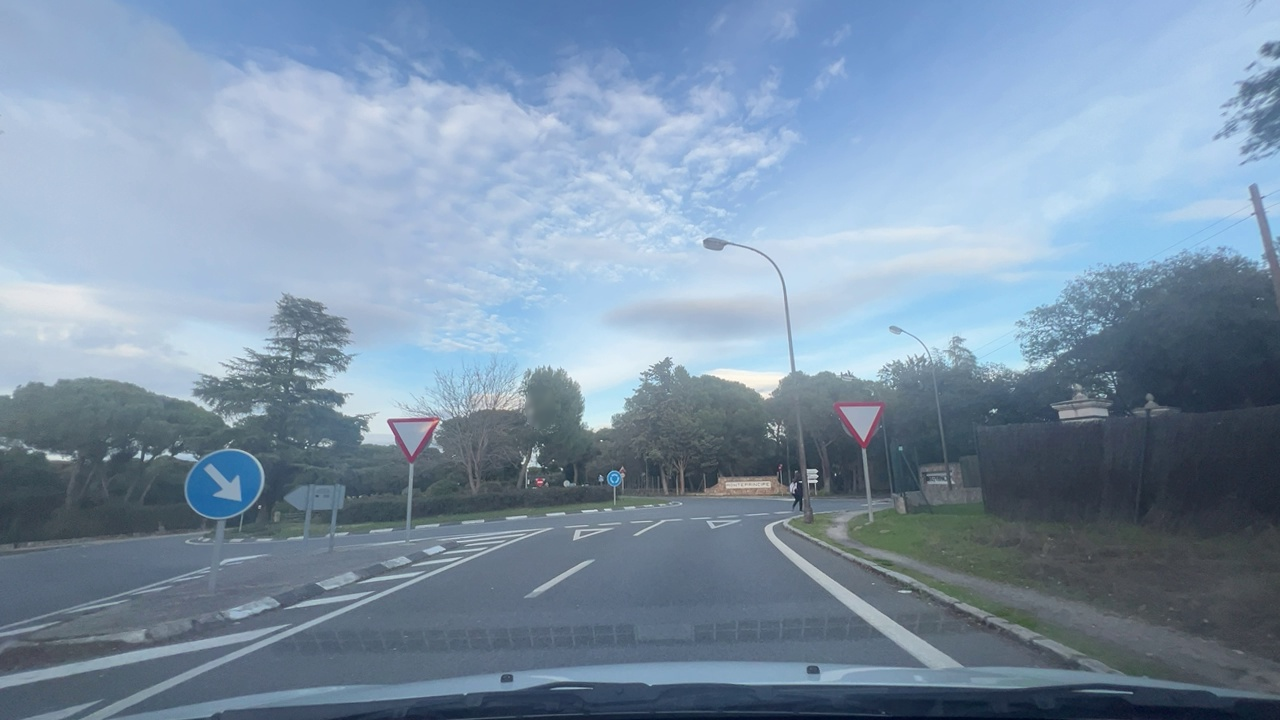
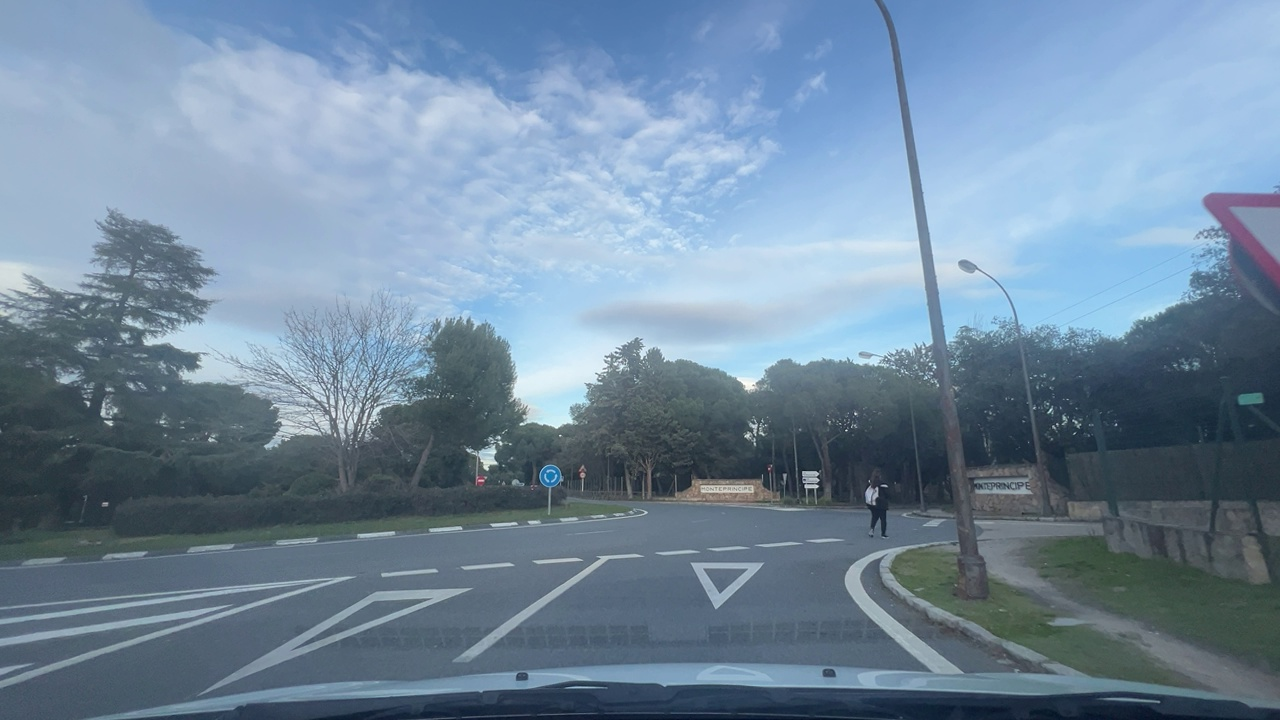
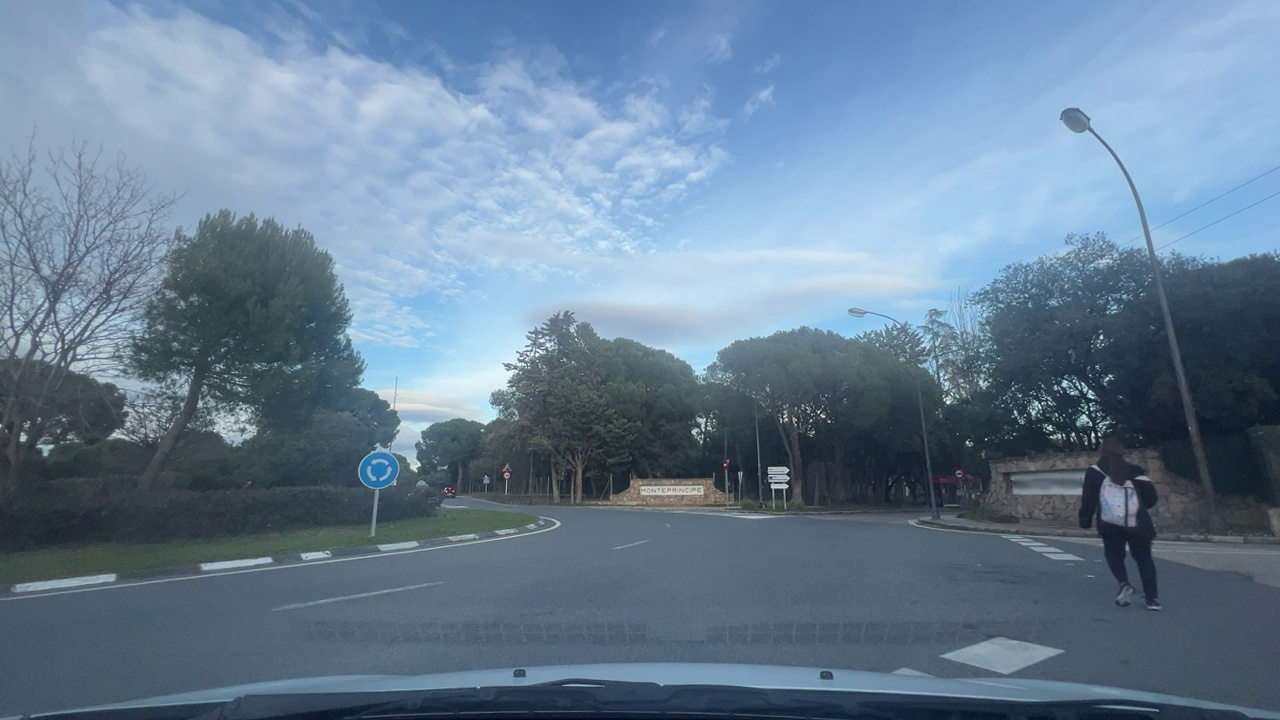
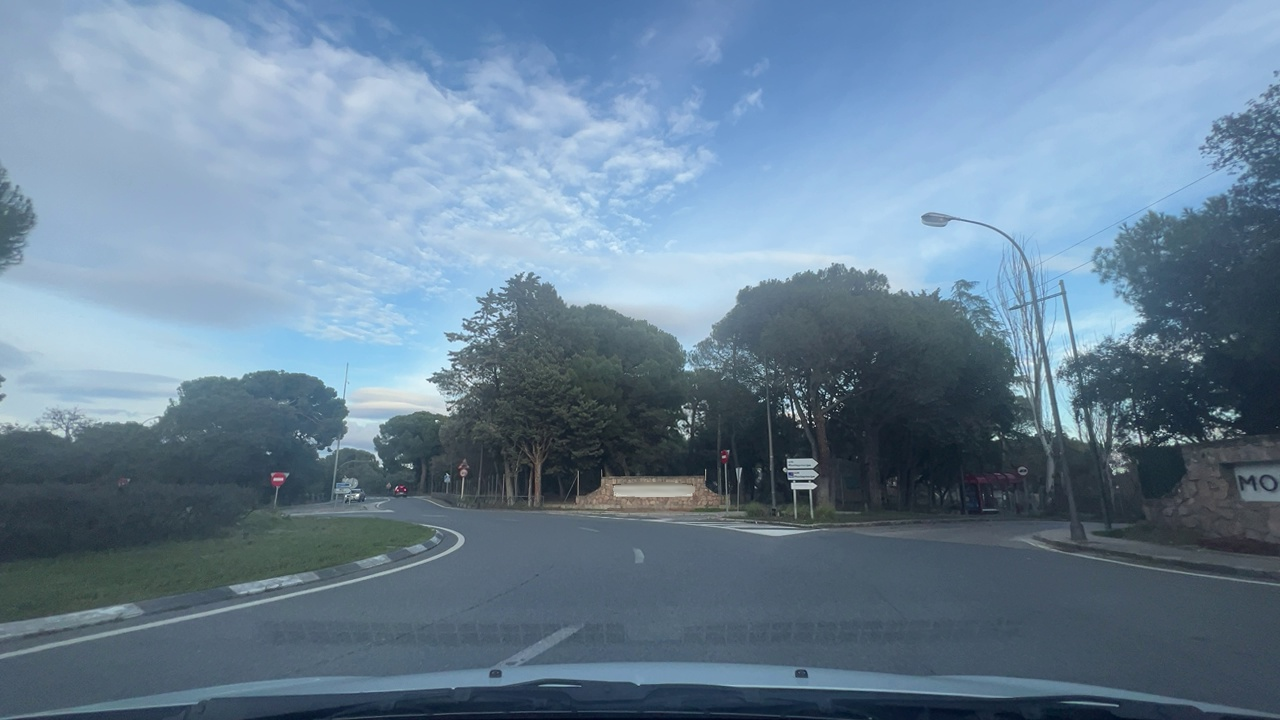
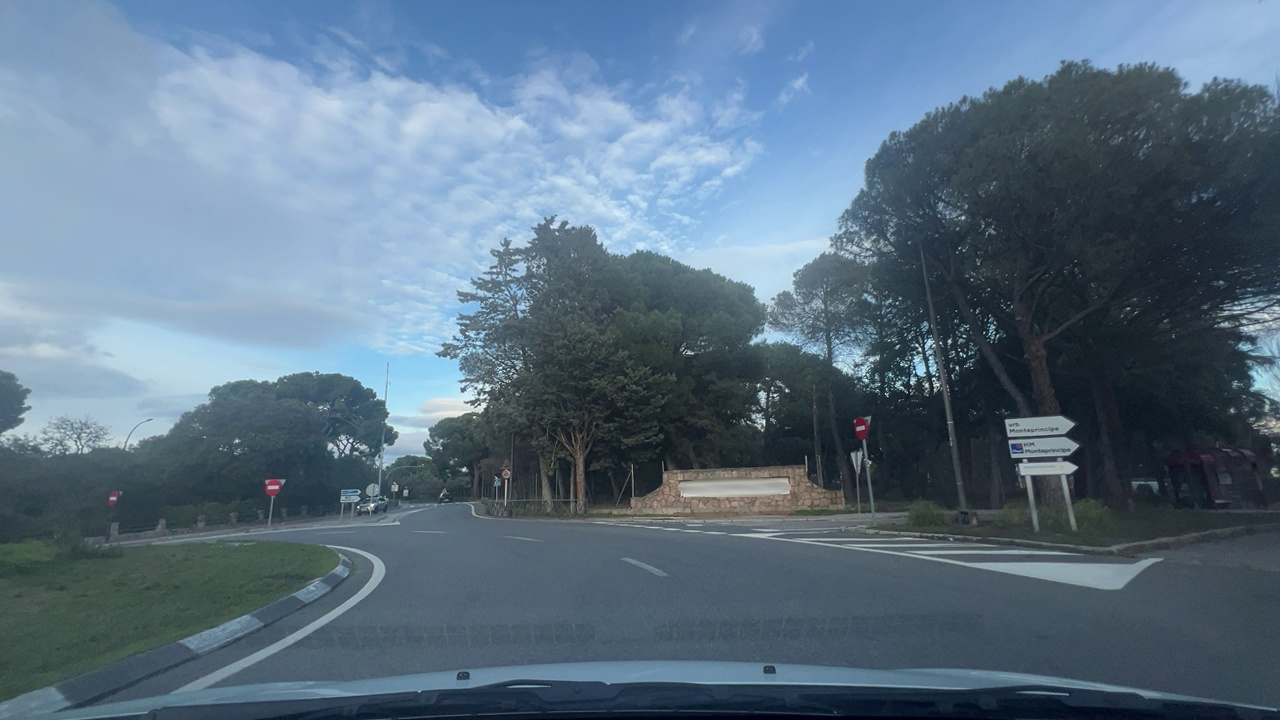
Situation: Pedestrian
Question: Is the ego vehicle traveling on a narrow street with sidewalks or bike lanes directly adjacent to the roadway?
Answer: No
Reasoning: The ego vehicle is entering a roundabout with a pedestrian ahead

Situation: Pedestrian
Question: Are pedestrians or cyclists moving alongside the ego vehicle on the right side?
Answer: Yes
Reasoning: A pedestrian is walking ahead of the ego vehicle on the right side.

Situation: Pedestrian
Question: Is pedestrian's current path intersecting with the trajectory of the ego vehicle?
Answer: No
Reasoning: The pedestrian is out of the ego lane, but might turn into the ego lane

Situation: Pedestrian
Question: Are pedestrians or cyclists moving alongside the ego vehicle on the left side?
Answer: No
Reasoning: There are no vulnerable objects to the left of the ego vehicle